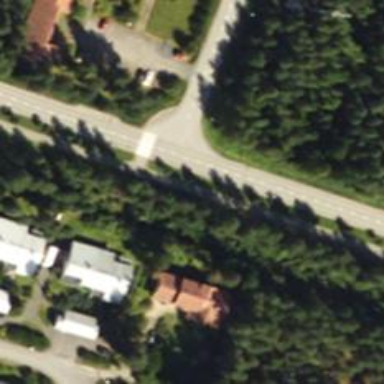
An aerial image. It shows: Cycleway.